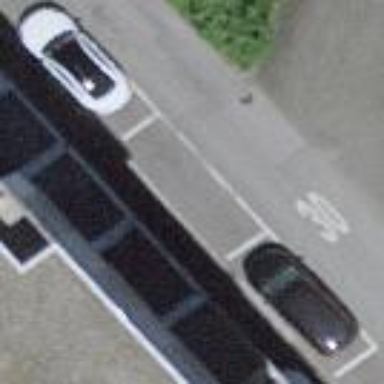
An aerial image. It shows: Street-side parking area with parallel orientation. The surface is asphalt.